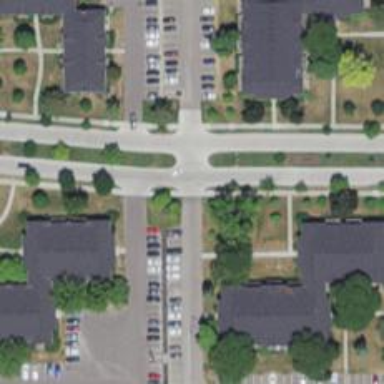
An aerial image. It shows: Footway.